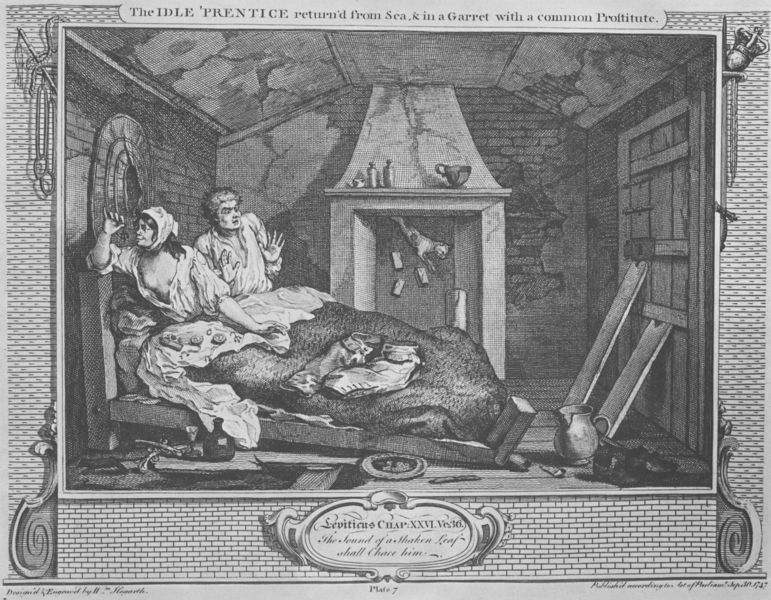
Titel: Industry and Idleness
Künstler: William Hogarth
Schlagwörter: mann, frau, holz, kleider, zimmer, decke, prostituierte, kamin, chaos, bett, dirne, druck, radierung, stich, illustration, satyre, verschlag, spinne, hogarth